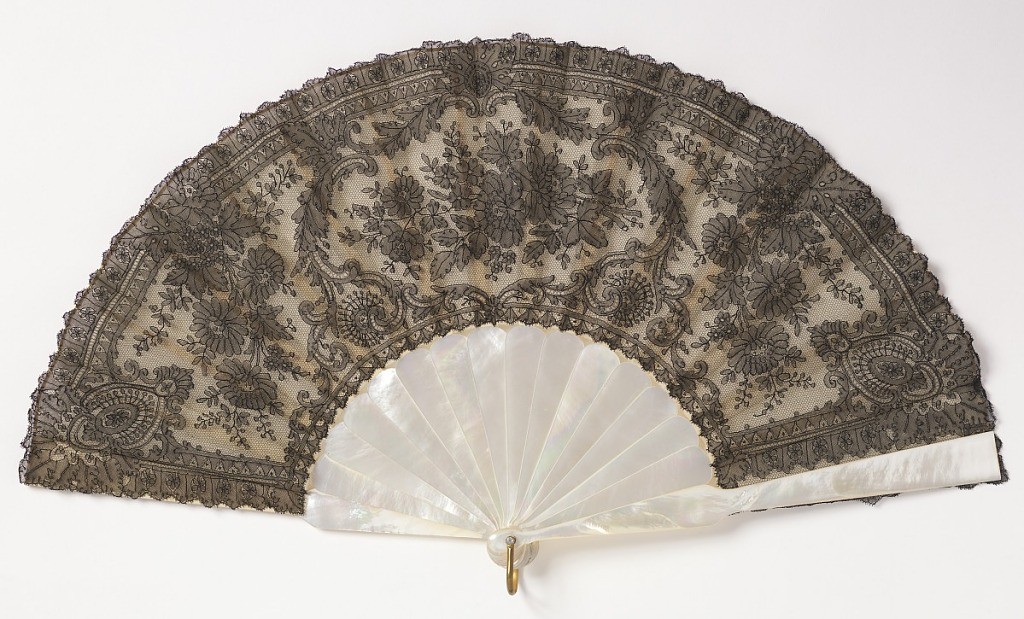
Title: Pleated fan and case
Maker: Tiffany & Company, American, established 1853
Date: late 19th century
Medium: Silk bobbin lace leaf backed with silk, mother-of-pearl sticks, paste jewel at rivet
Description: Pleated fan. Leaf of black chantilly lace backed with stiff white georgette crêpe. Mother-of-pearl sticks. White paste jewel rivet heads. Box covered in tan silk marked "Tiffany & Co. Union Square."